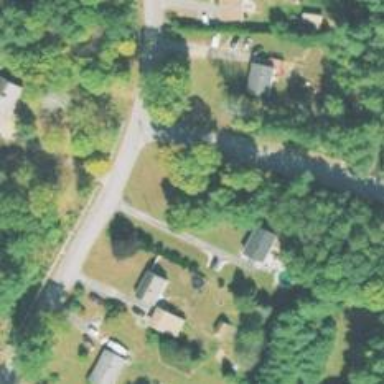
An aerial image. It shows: Residential driveway designated as service road.